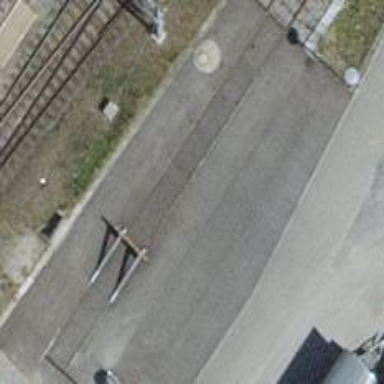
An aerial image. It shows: Railway buffer stop.